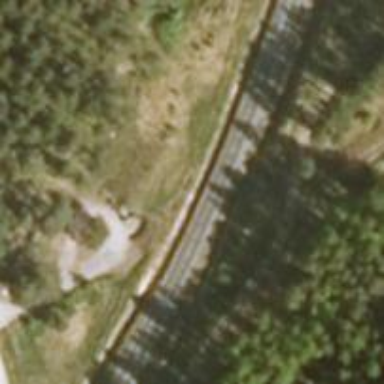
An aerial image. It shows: Rail track of class B1.